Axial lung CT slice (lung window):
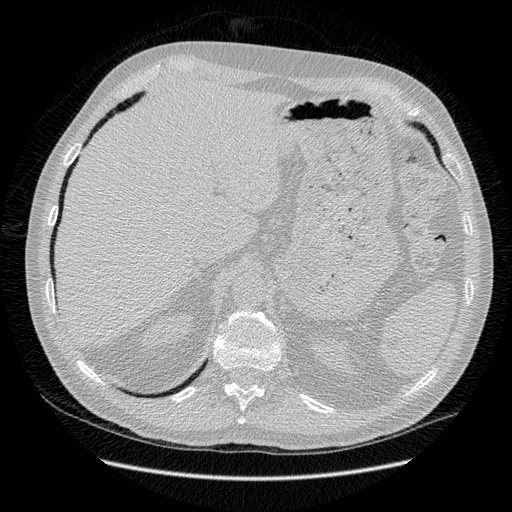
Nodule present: no